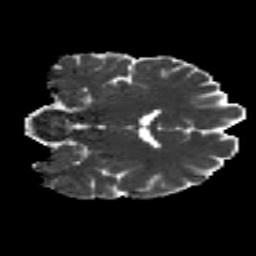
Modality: MD
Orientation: coronal
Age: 26
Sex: male
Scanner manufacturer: siemens
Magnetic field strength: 3 T
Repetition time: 8.8 s
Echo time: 0.085 s